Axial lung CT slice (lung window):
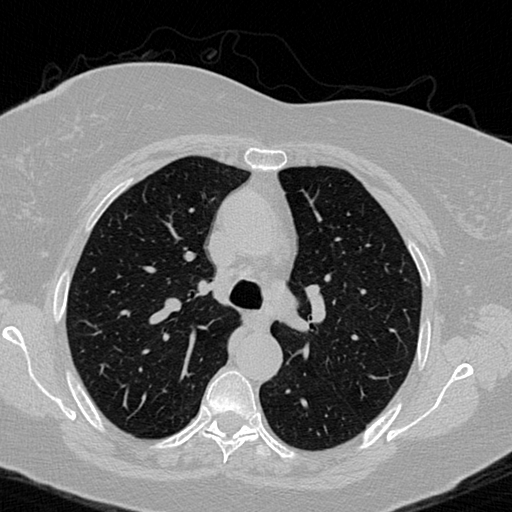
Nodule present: no